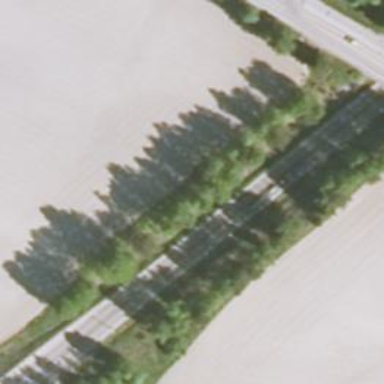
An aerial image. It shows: Asphalt road designated as trunk highway.